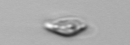
Label: Cryptophyta